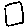
Label: square